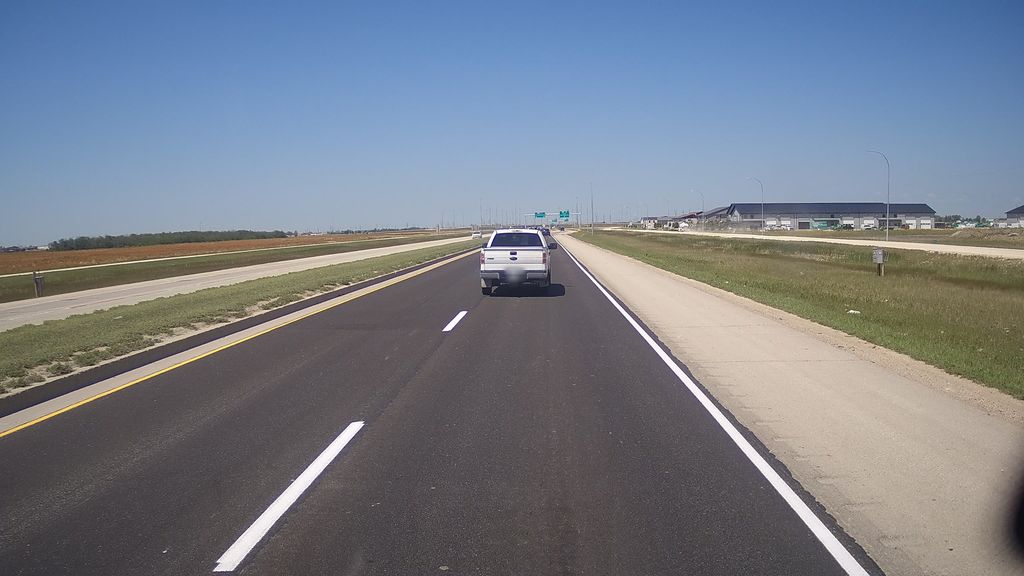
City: winnipeg